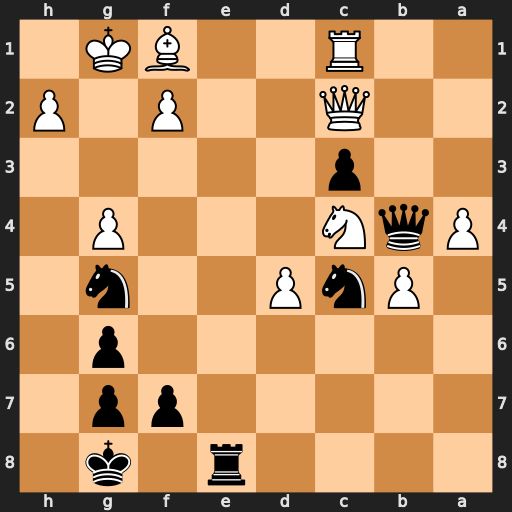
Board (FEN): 4r1k1/5pp1/6p1/1PnP2n1/PqN3P1/2p5/2Q2P1P/2R2BK1
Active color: b
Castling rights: -
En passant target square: -
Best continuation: Nf3+ Kg2 Ne1+ Rxe1 Rxe1